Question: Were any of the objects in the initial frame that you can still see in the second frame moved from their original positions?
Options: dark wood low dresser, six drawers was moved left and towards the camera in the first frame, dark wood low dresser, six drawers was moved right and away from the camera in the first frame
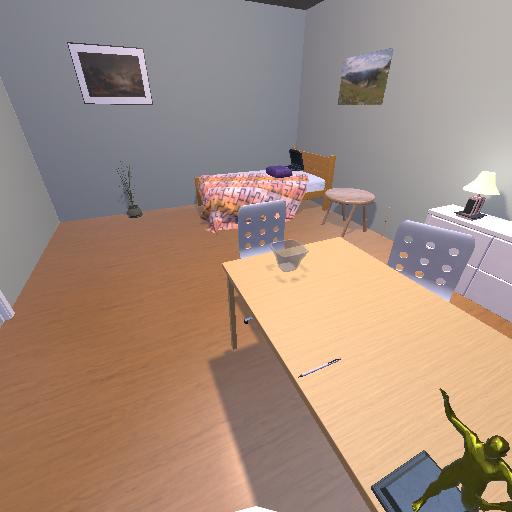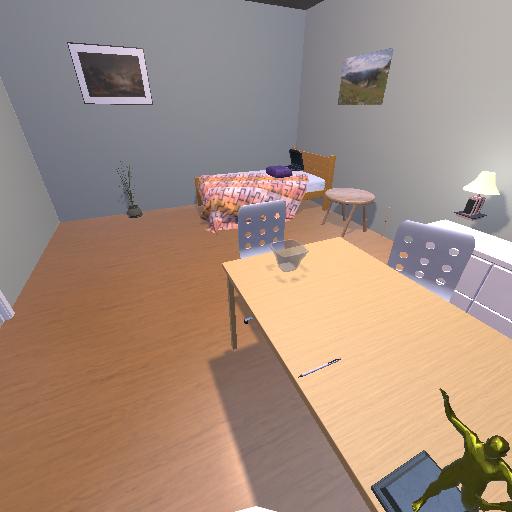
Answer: dark wood low dresser, six drawers was moved left and towards the camera in the first frame